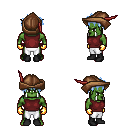
a pixel art fantasy rpg character, male body template, orc, green skin, maroon sleeveless shirt, white pants, white cyan bedhead hairstyle, leather cap, gold gloves, black shoes, four views (front, back, left, right), 2x2 character sprite sheet, small pixel art, hard edges, no anti-aliasing